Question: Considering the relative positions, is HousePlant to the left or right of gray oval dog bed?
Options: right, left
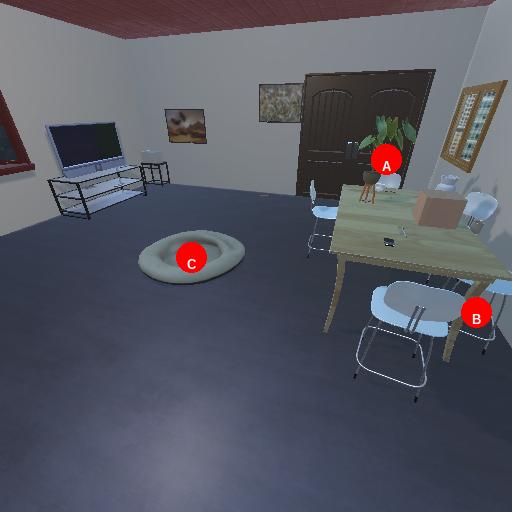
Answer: right